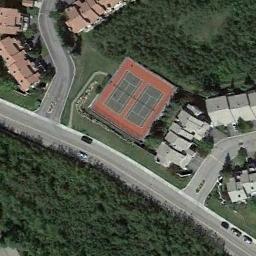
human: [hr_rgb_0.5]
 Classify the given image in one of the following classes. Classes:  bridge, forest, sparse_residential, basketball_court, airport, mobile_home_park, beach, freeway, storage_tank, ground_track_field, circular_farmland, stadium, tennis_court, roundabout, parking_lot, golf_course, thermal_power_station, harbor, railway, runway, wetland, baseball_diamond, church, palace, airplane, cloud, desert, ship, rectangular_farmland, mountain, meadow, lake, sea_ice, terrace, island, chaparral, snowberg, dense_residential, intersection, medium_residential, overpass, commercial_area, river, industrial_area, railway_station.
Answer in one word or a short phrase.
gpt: tennis_court